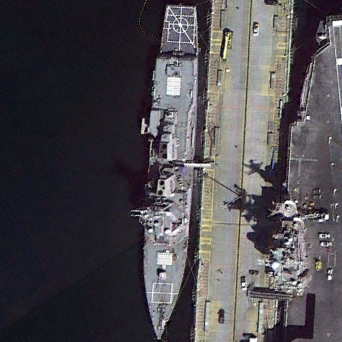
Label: destroyer